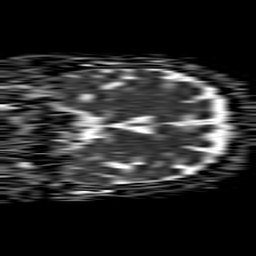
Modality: ADC
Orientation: coronal
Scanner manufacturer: philips
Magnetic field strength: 1.5 T
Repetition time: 4.6 s
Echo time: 0.08631 s